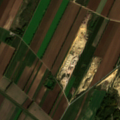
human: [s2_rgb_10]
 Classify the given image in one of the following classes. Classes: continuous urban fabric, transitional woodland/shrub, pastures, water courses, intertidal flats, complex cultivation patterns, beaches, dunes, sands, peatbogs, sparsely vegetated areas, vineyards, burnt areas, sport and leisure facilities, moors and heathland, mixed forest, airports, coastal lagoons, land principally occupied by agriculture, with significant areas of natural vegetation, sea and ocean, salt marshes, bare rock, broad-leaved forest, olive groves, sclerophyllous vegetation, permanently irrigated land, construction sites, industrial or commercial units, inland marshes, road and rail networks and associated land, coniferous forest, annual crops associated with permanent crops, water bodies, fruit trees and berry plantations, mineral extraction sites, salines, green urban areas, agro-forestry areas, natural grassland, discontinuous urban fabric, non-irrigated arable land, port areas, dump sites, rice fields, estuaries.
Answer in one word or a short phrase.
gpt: mineral extraction sites, non-irrigated arable land